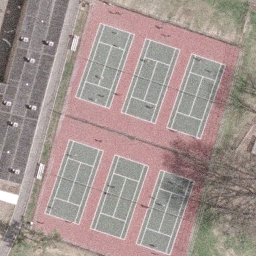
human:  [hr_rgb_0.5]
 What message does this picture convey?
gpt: tennis court